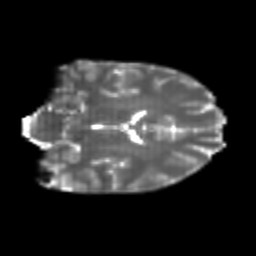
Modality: T2w
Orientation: coronal
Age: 24
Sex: female
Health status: healthy
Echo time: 0.074 s